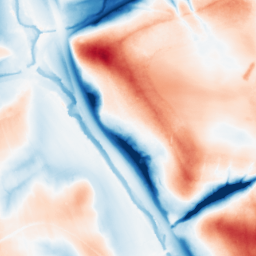
Category: classical
Decomposition family: gaussian
Decomposition parameters: sigma: 20
Upsampling method: linear_exact
Upsampling parameters: scale: 8
Upsampling scale: 8